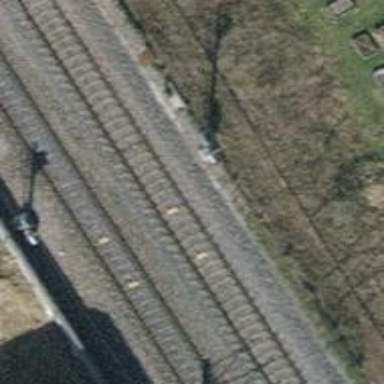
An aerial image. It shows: Railway signal.